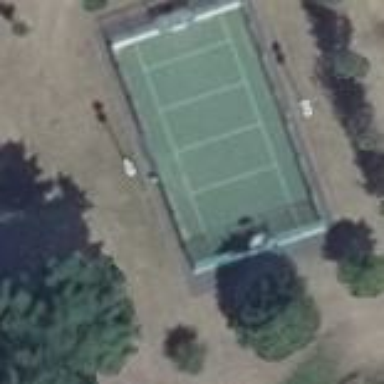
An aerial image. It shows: Netball pitch for leisure land activities.